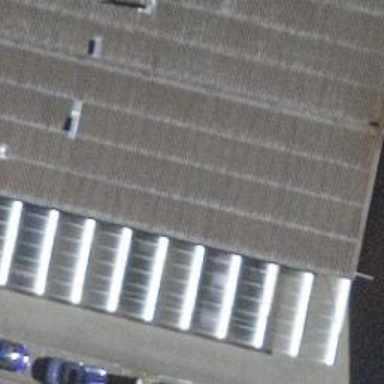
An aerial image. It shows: Car repair shop.